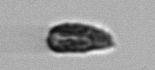
Label: Pseudochattonella_farcimen